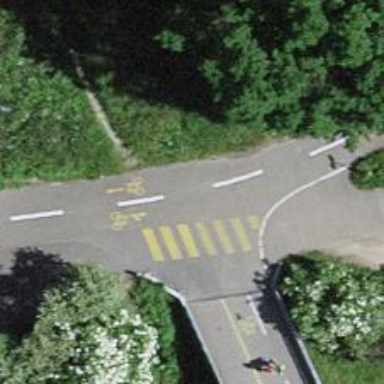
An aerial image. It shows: Asphalt path suitable for cycling and walking.